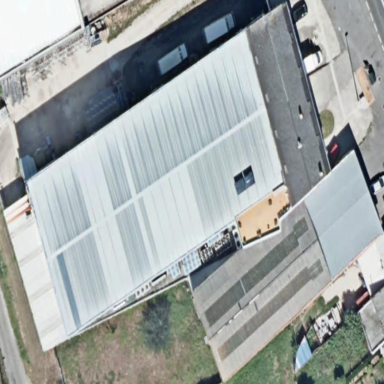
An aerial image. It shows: Industrial building.